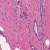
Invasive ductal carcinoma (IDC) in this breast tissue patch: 0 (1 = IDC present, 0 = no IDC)